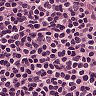
Metastatic tissue present: no